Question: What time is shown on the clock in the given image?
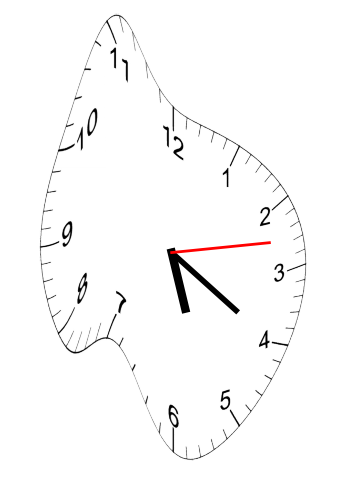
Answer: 05:20:13